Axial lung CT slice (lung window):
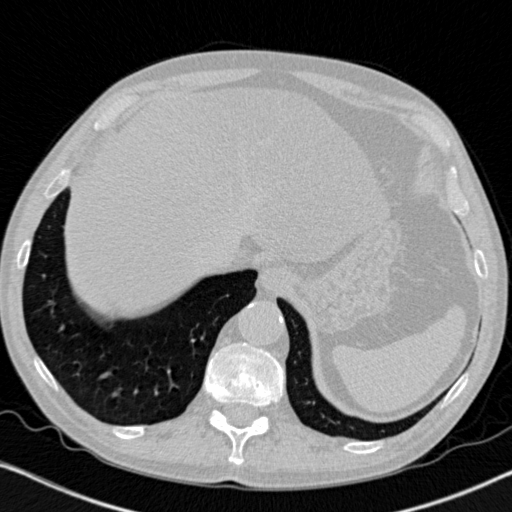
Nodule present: no